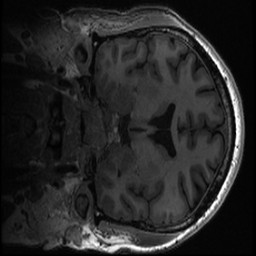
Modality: T1w
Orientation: coronal
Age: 32
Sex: male